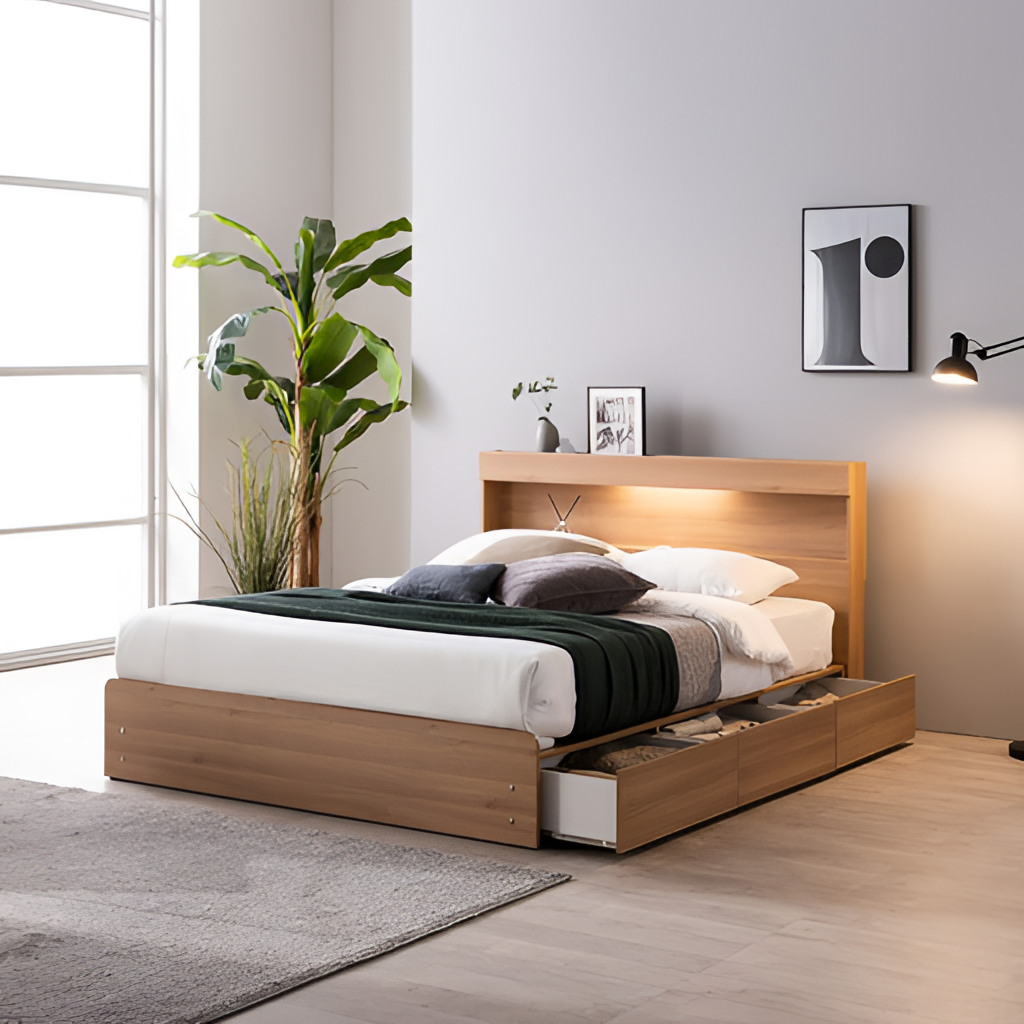
bedroom, beige wood backlit headboard bed, paint wallpaper, with solid pattern, modern, beige wood flooring, with plank pattern